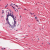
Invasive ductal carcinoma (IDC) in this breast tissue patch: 0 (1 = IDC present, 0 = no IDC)